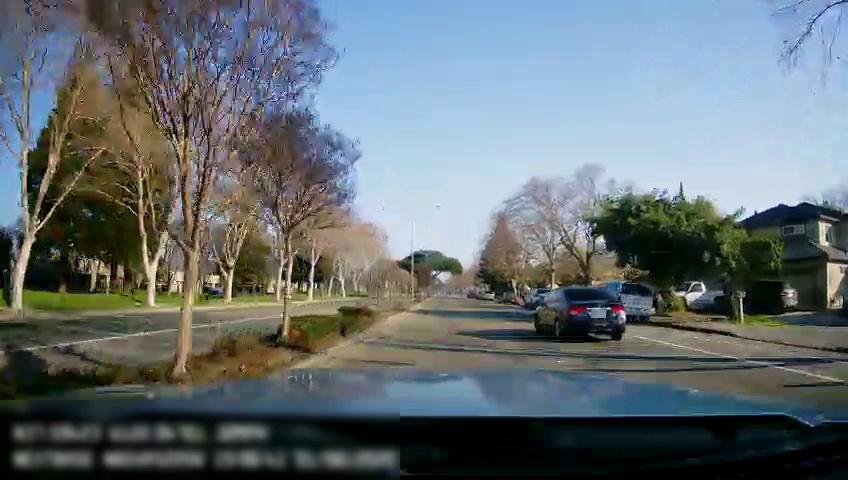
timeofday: Day
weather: Sunny
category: Drivable Space
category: Drivable Space
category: Vehicles | SUV
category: Vehicles | SUV
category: Vehicles | SUV
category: Vehicles | Truck
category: Vehicles | SUV
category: Vehicles | Car
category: Lanes | Current Lane
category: Lanes | Opposite Lane